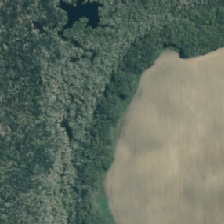
Land cover: herbaceous_freshwater_vege